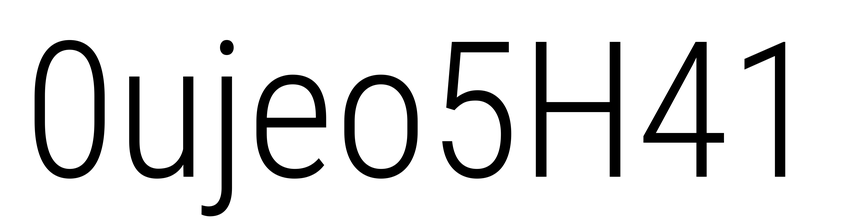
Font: Roboto_Condensed_Light